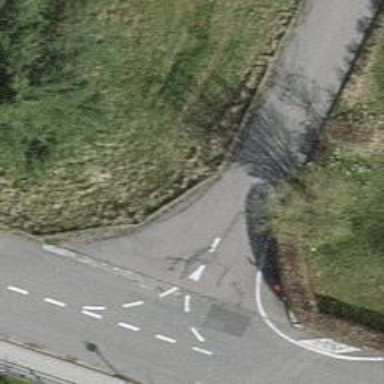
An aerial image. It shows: Bollard.